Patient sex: M
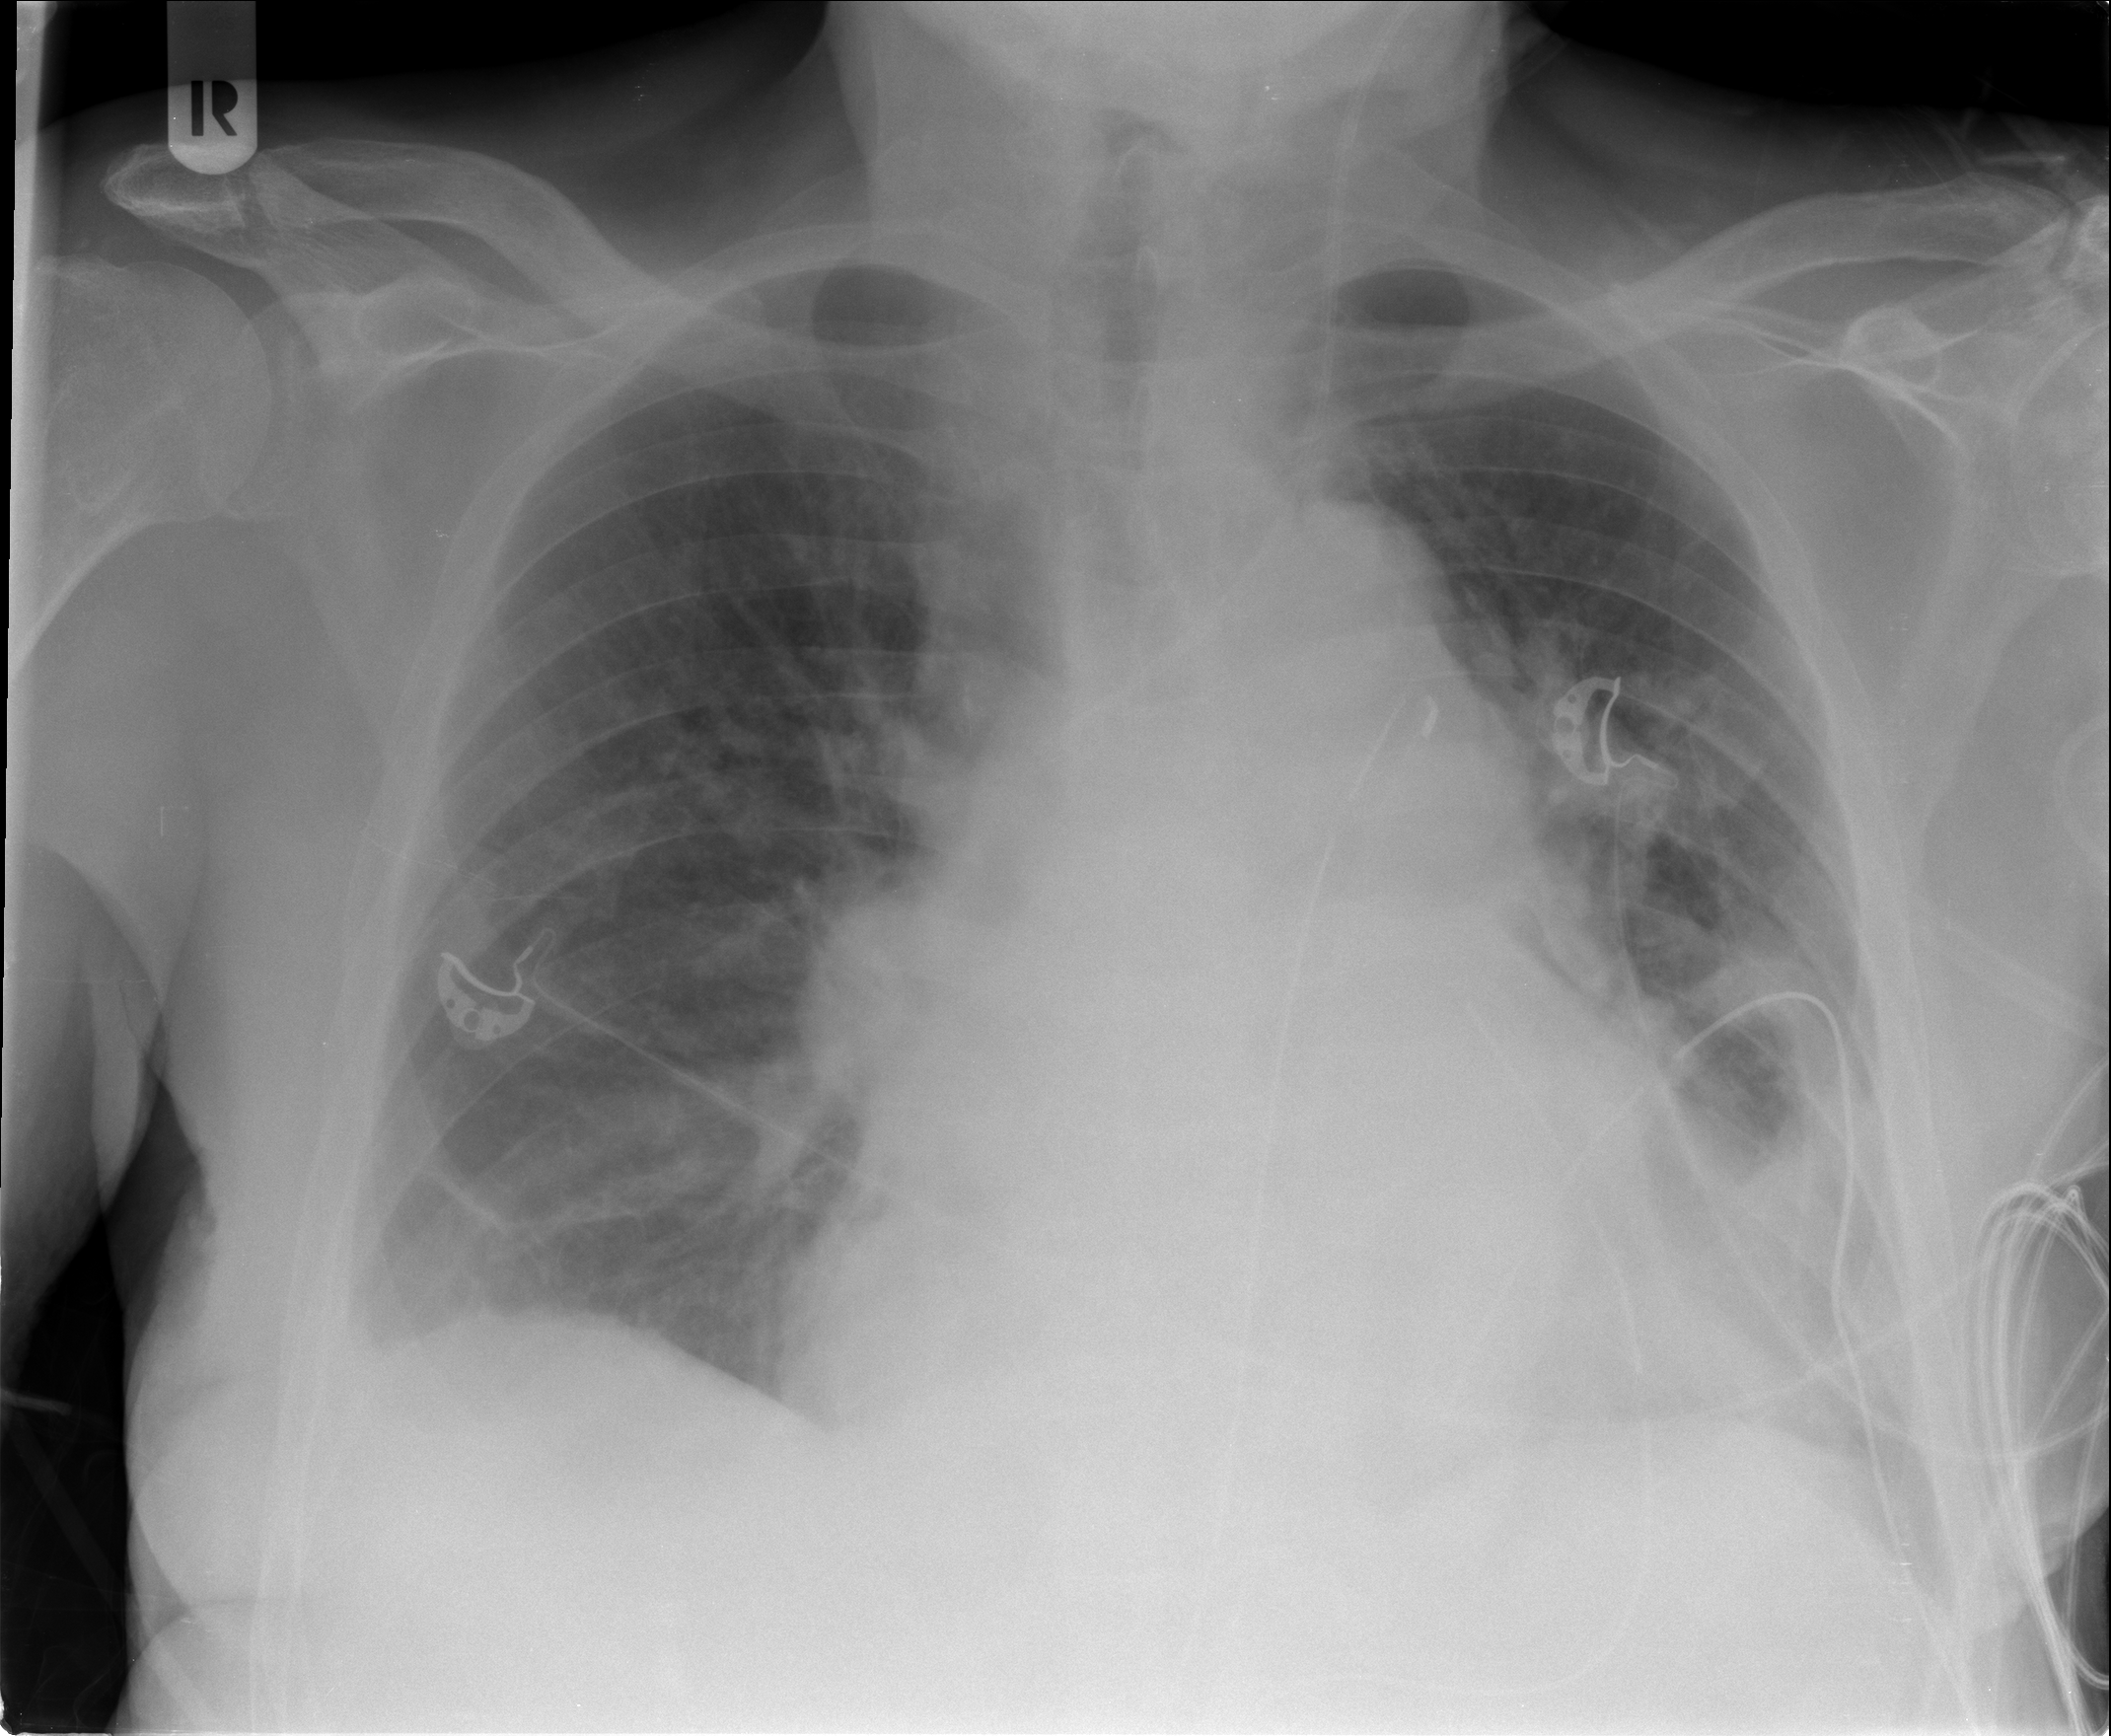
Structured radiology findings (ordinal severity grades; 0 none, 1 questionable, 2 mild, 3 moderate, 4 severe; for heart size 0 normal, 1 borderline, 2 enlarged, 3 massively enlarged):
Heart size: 2
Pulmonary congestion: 0
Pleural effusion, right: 1
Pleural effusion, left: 0
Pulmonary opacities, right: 0
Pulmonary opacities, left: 0
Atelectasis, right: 0
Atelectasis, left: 2